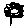
Label: flower